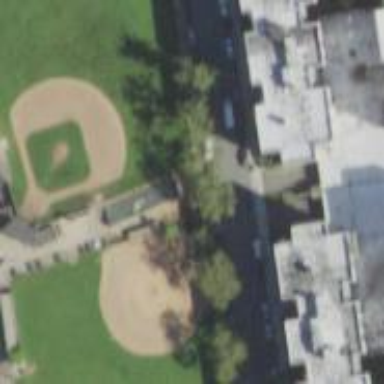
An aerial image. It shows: Baseball pitch for leisure land activities.